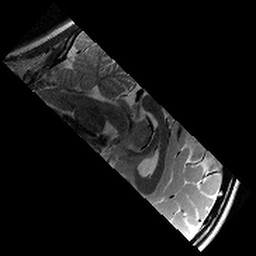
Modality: T2w
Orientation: sagittal
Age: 13
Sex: female
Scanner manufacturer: siemens
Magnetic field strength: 3 T
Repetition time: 8.46 s
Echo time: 0.067 s